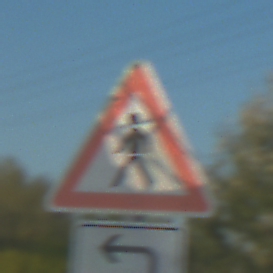
Verkehrszeichen: FussgaengerRechts
Zusatzzeichen unten: RichtungsangabeDurchPfeile2
Umgebung: Outdoor, RoadRail
Tageszeit: SunriseSunset
Wetter: Clear
Licht: Natural
Jahreszeit: NotSpecified
Kontrast: HighContrast